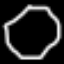
Label: octagon